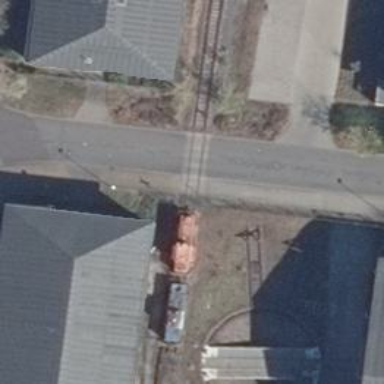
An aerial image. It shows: Railway crossing.